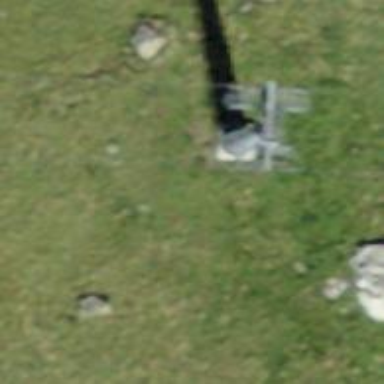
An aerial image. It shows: Pylon used for aerialway.